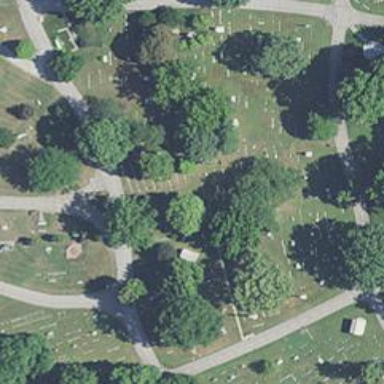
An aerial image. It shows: Historic memorial.